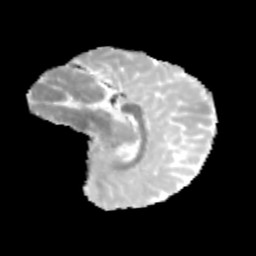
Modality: MD
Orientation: sagittal
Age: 11
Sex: female
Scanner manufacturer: siemens
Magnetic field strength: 3 T
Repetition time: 3.8 s
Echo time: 0.07 s